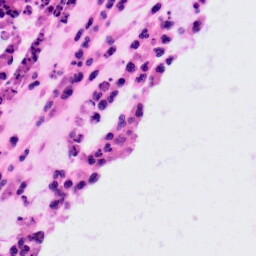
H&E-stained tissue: Colon